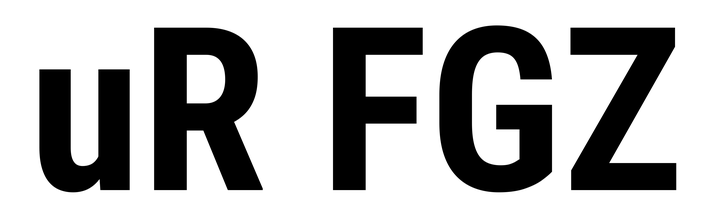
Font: Roboto_Condensed_Bold